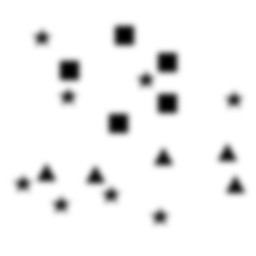
Squares: 5
Triangles: 5
Stars: 8
Total shapes: 18